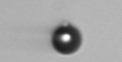
Label: bead